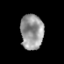
Tissue: prostate
Cell type: T cells
Senescence score: 0.3455
Nuclear area (px): 788
Mean DAPI intensity: 151.891